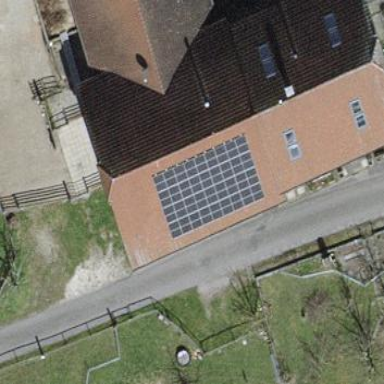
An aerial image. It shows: Solar power generator using photovoltaic panels.